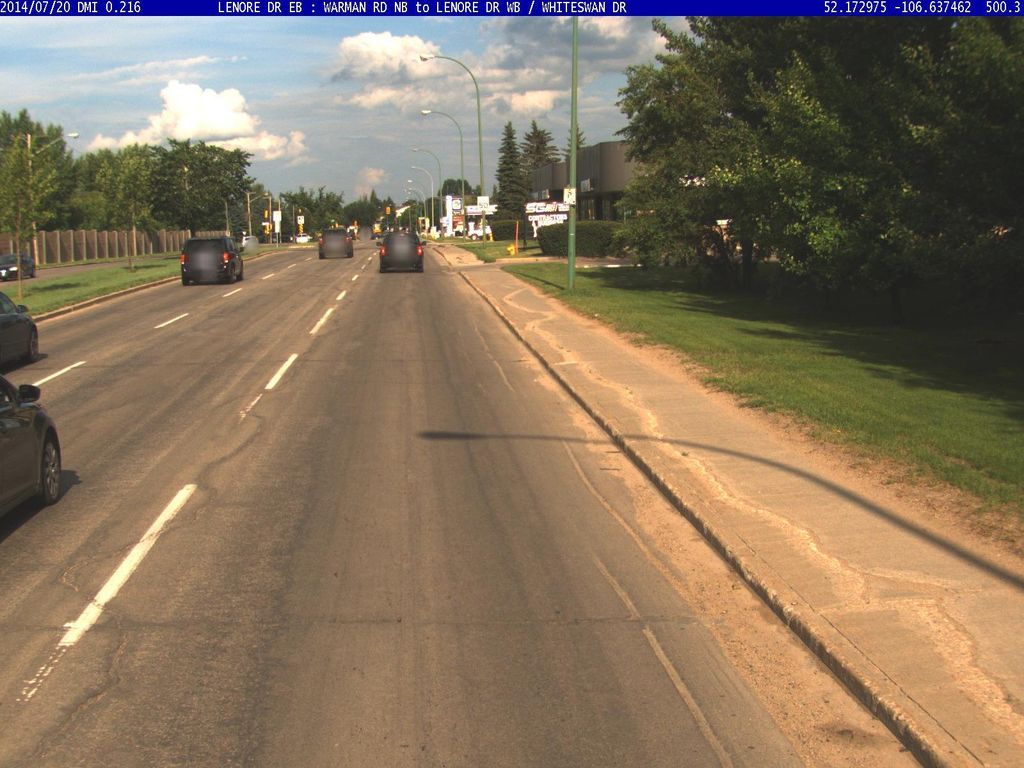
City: saskatoon